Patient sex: M
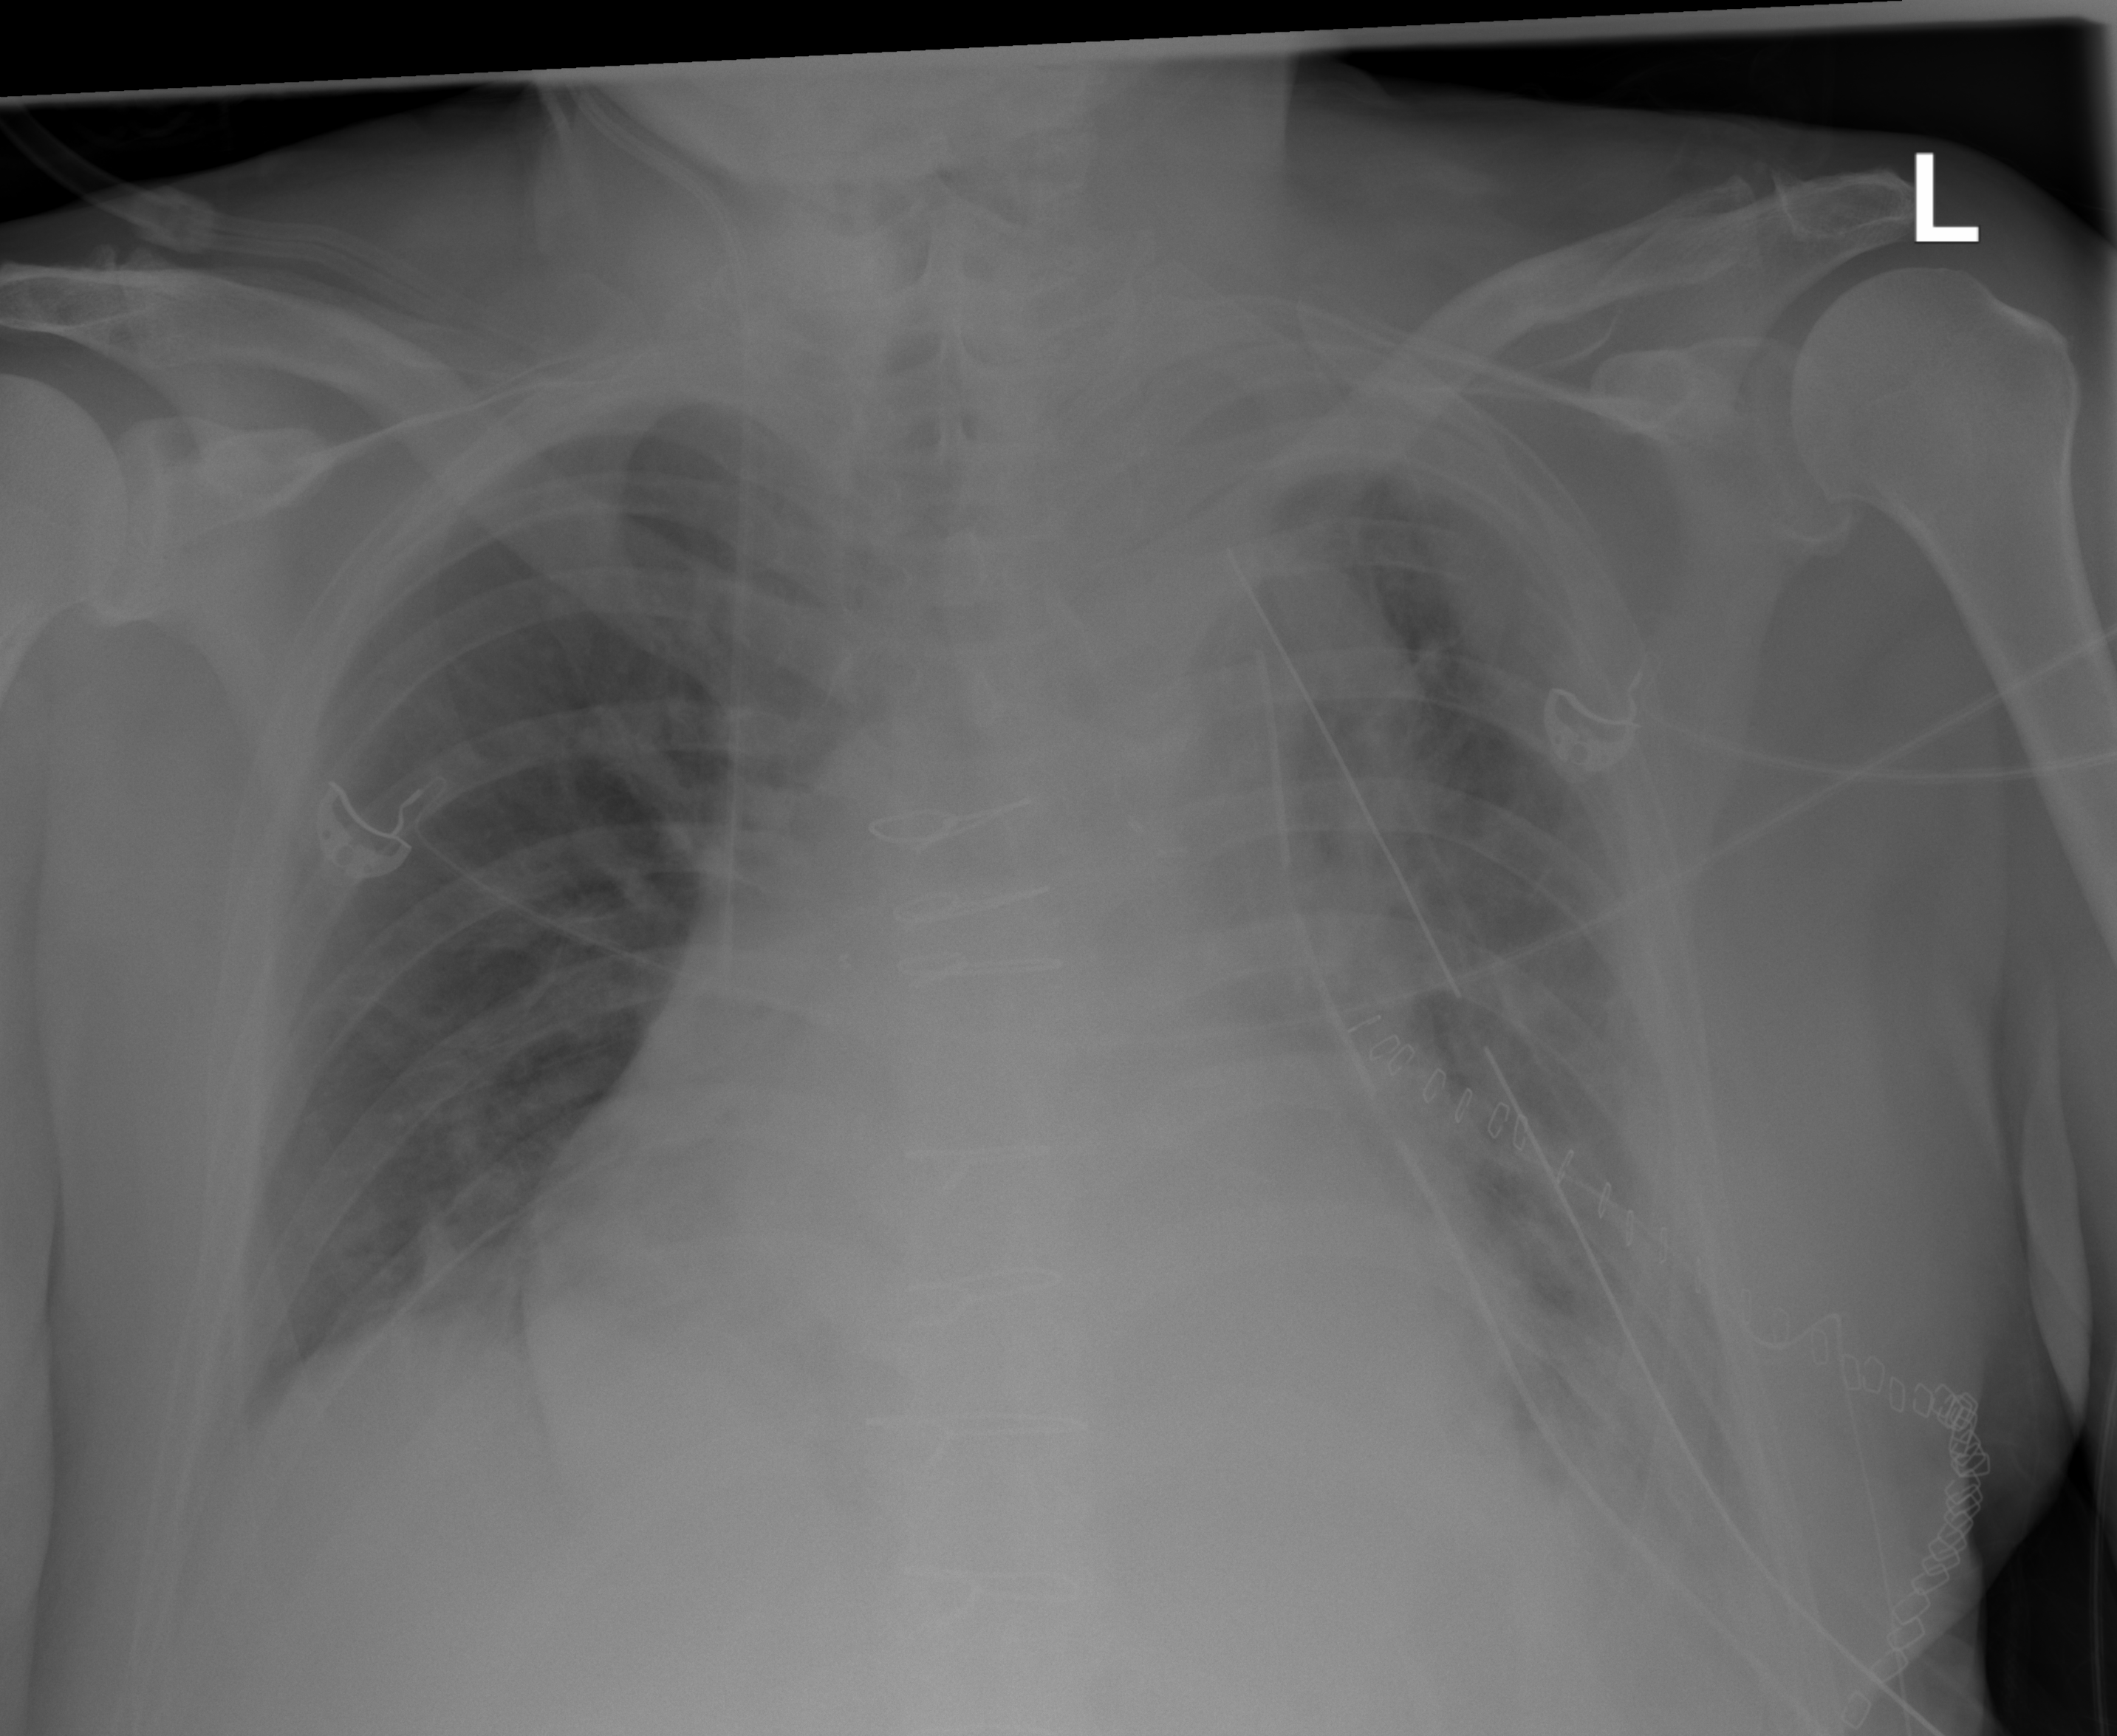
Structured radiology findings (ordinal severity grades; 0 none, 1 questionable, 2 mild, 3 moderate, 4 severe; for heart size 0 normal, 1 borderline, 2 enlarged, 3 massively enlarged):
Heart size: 2
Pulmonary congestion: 3
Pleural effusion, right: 2
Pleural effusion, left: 2
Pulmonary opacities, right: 1
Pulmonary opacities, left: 2
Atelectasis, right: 2
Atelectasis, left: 3